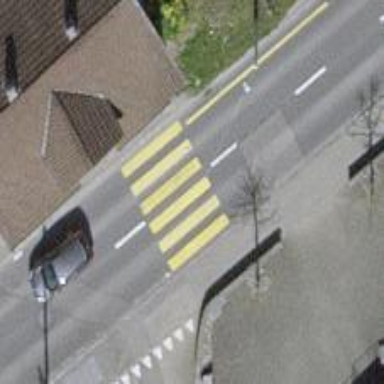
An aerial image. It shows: Uncontrolled zebra crossing with zebra markings.